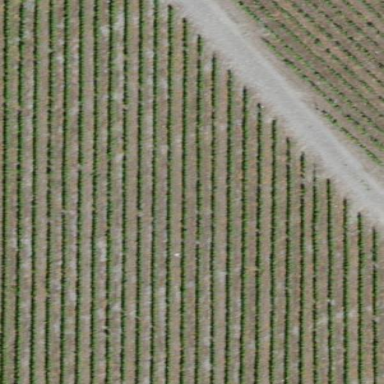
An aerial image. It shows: Vineyard where grapes are grown.